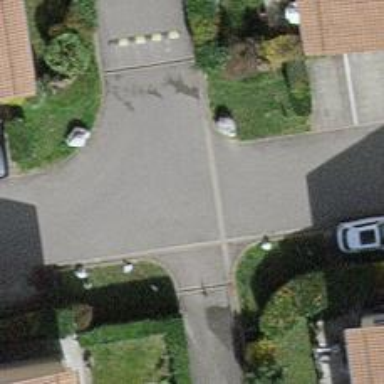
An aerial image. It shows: Asphalt road in living street.